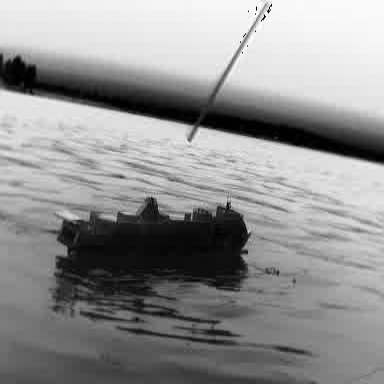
There is a container_ship in the infrared image.